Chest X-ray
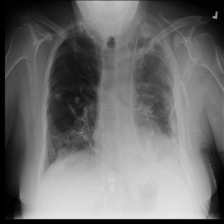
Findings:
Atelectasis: negative
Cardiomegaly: negative
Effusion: negative
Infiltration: positive
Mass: negative
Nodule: negative
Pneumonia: negative
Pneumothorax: negative
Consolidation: negative
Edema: negative
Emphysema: negative
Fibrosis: negative
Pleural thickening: negative
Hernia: negative